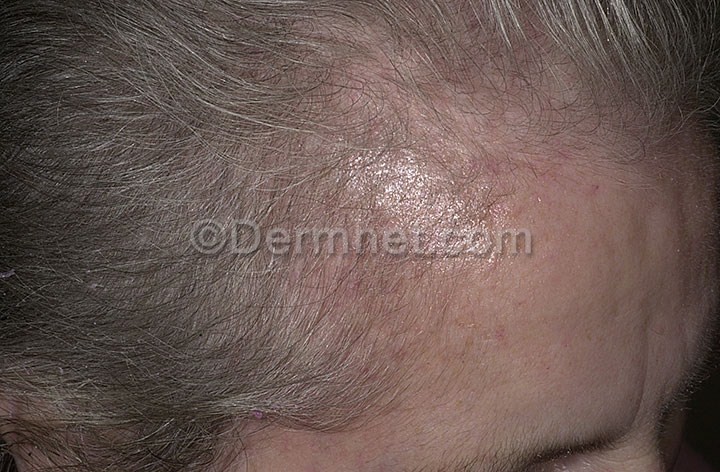
Disease: Hair Loss Photos Alopecia and other Hair Diseases